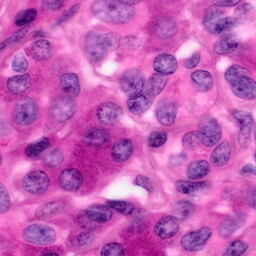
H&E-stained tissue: Pancreatic